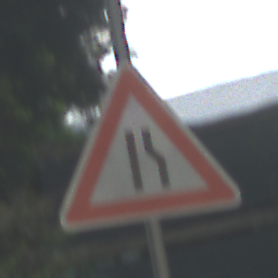
Verkehrszeichen: EinseitigVerengteFahrbahnRechts
Umgebung: Outdoor, Urban
Tageszeit: MorningAfternoon
Wetter: PartlyCloudy
Licht: Natural
Jahreszeit: NotSpecified
Kontrast: LowContrast